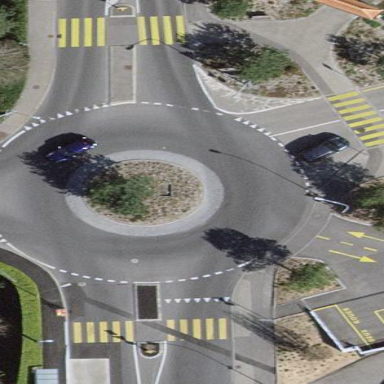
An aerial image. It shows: Asphalt road that is secondary route leading to roundabout.